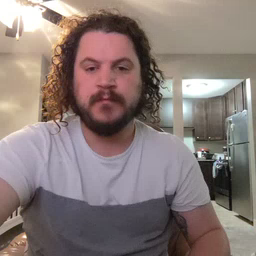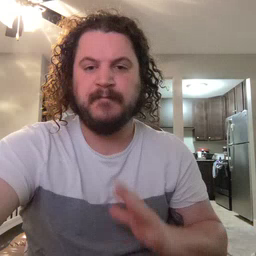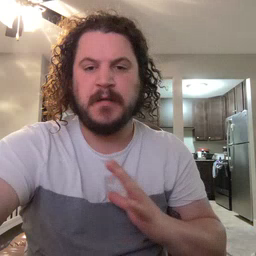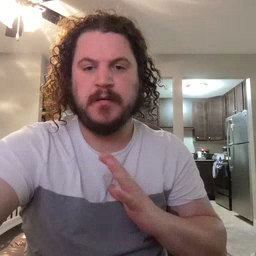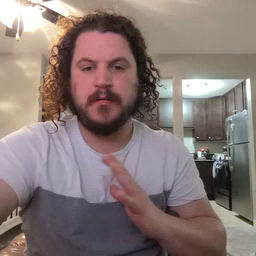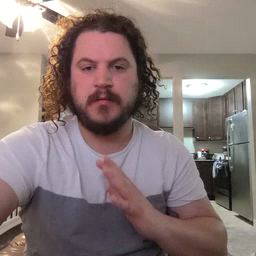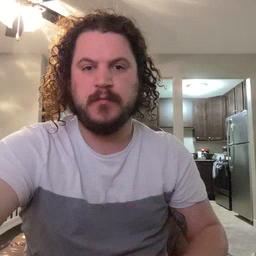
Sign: fine